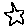
Label: star